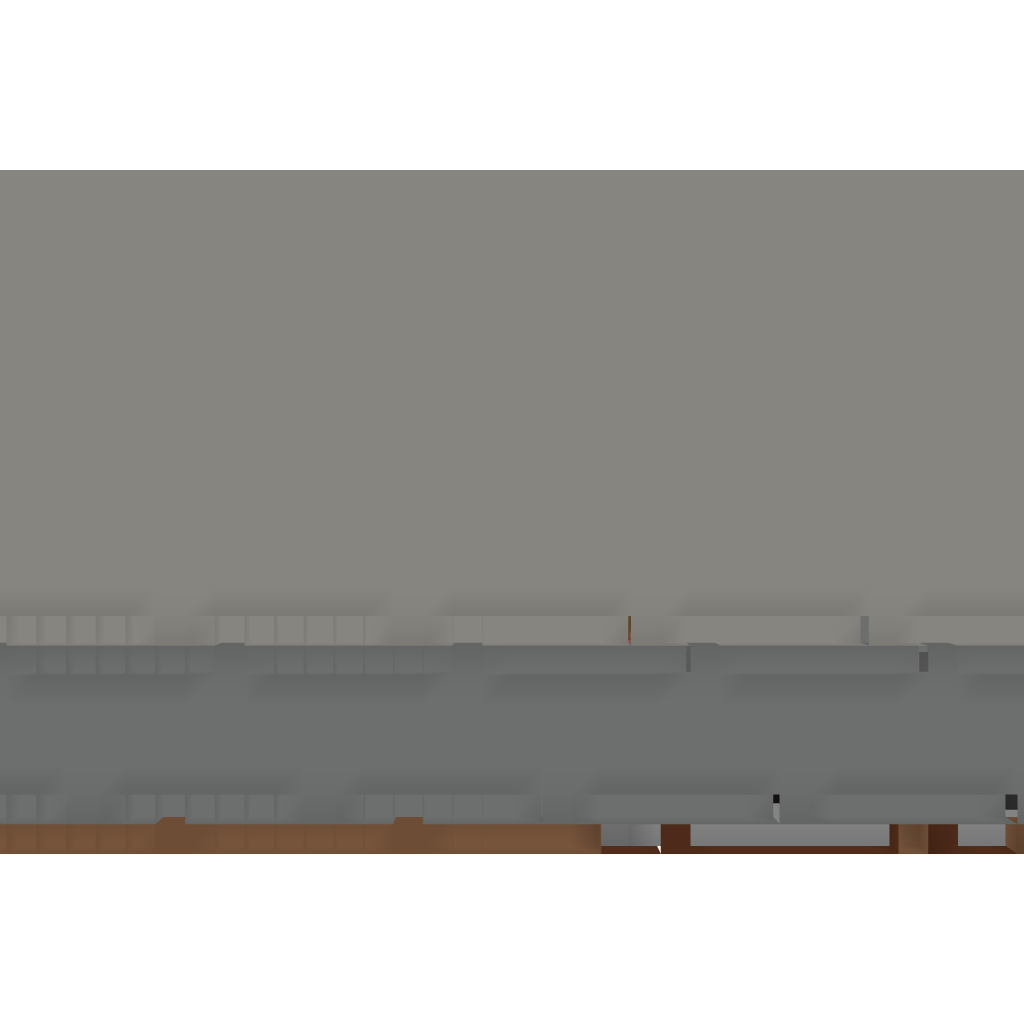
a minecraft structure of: City arena